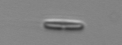
Label: pennate